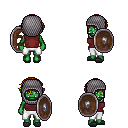
a pixel art fantasy rpg character, female body template, orc, green skin, maroon sleeveless shirt, white pants, blonde short bangs hairstyle, chain hood, gray slippers, shield, four views (front, back, left, right), 2x2 character sprite sheet, small pixel art, hard edges, no anti-aliasing